Interaction volume radius: 10 \u00c5
Interaction volume height: 35 \u00c5
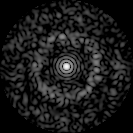
Disorder parameter: 0.8348